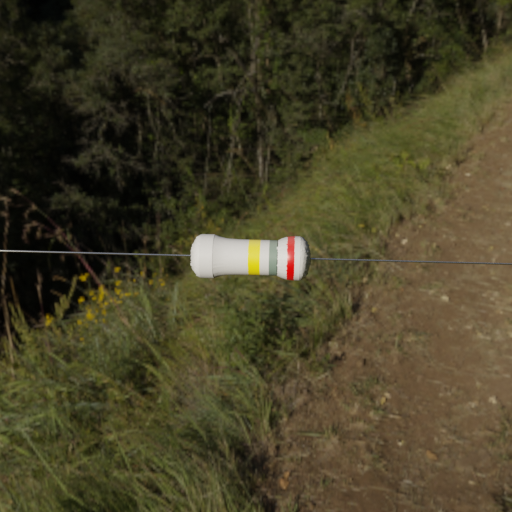
Resistor colour bands (in order): yellow, gray, red